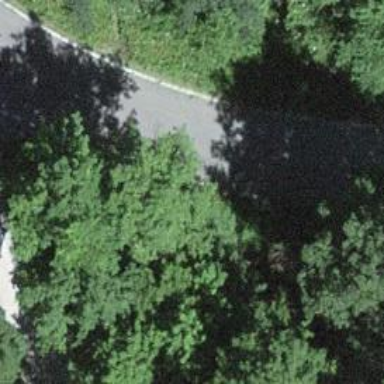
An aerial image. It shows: Tertiary road with asphalt surface.